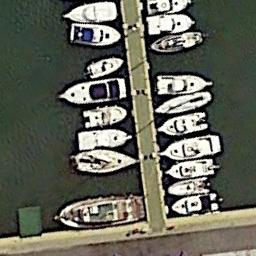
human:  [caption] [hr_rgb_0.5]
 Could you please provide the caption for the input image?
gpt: The harbor has some neatly docked boats and the color of the waters is green .

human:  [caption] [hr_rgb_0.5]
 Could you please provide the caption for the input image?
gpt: There were many white ships in the harbor .

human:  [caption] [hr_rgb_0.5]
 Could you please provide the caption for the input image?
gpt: There are some yachts moored in the sea by the harbor, And some vacancies .

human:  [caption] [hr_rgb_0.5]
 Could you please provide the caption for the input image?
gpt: There are many ships of different shapes and sizes in the harbor .

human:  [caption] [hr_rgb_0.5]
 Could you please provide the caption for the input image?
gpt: There are some ships at the harbor .